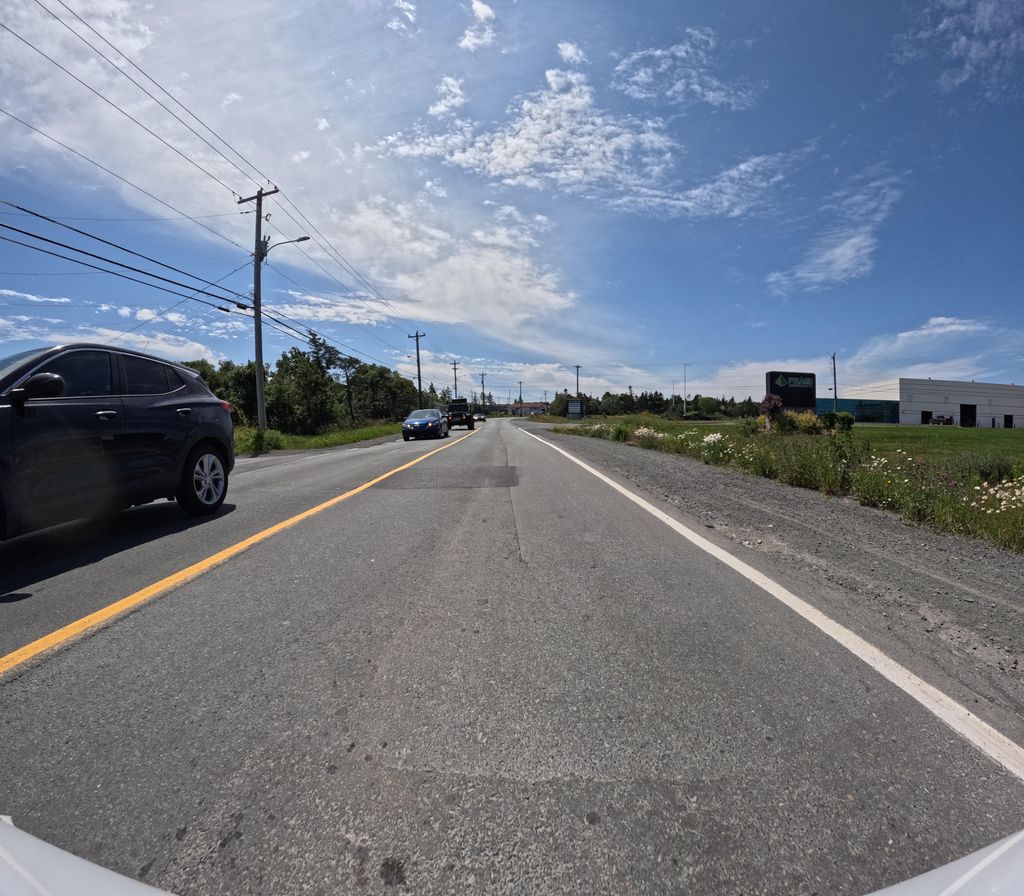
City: st_johns